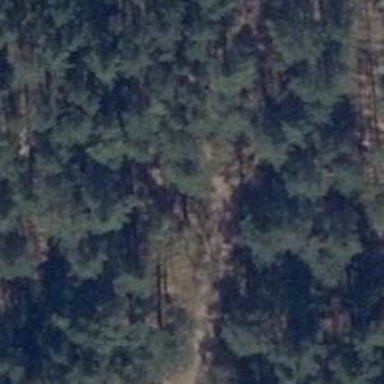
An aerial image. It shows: Sandy track road with grade4 tracktype.